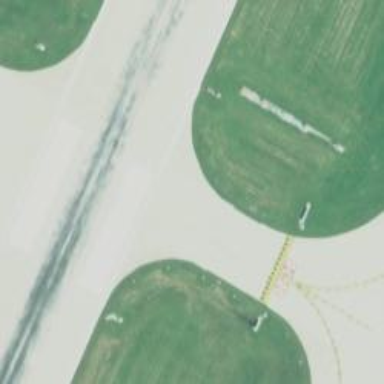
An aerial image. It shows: Image of taxiway at airport.